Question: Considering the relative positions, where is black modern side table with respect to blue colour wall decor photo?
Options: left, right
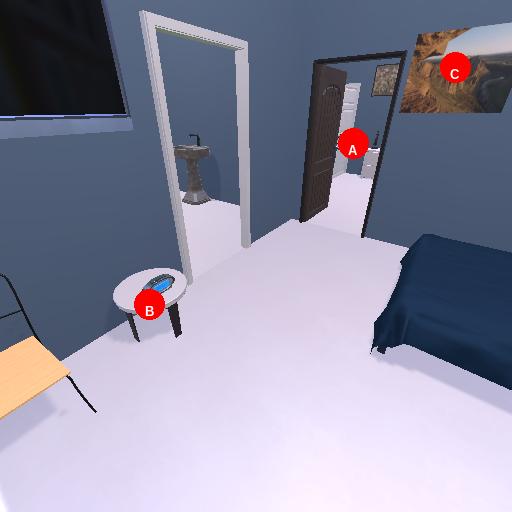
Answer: left